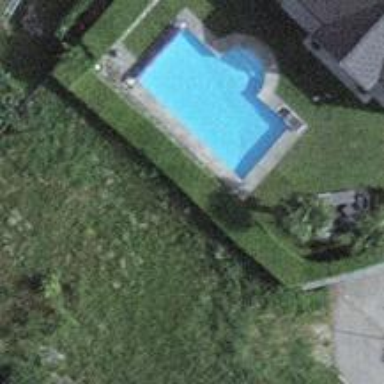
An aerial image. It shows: Swimming pool located in leisure land.